Interaction volume radius: 5 \u00c5
Interaction volume height: 25 \u00c5
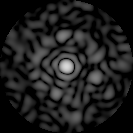
Disorder parameter: 0.8343